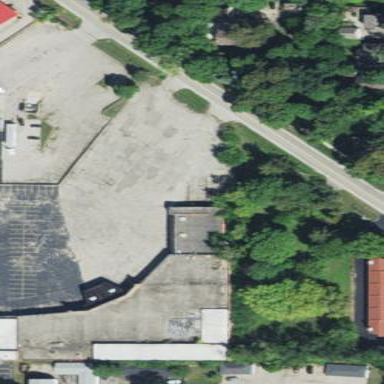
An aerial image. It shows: Commercial building.